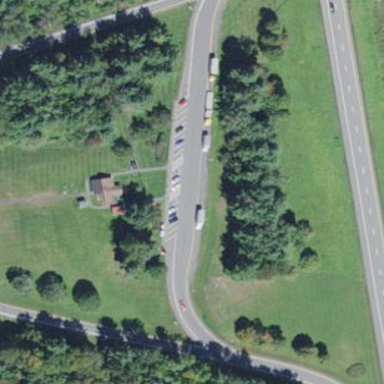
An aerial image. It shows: Rest area along the road.